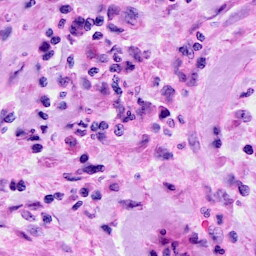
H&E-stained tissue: Cervix